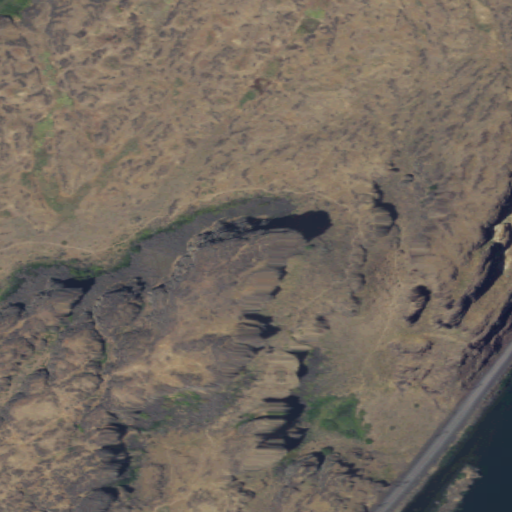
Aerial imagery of mountain in Washington named Horsethief Butte containing grassland, shrub, herbaceous wetlands, and open water